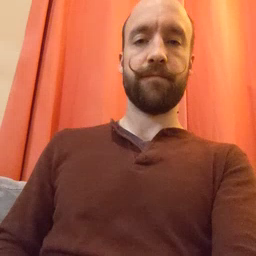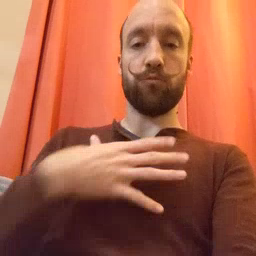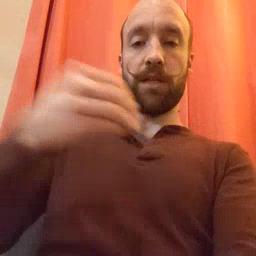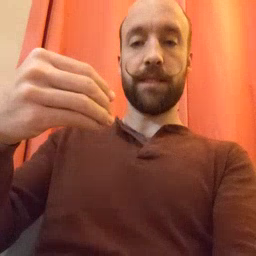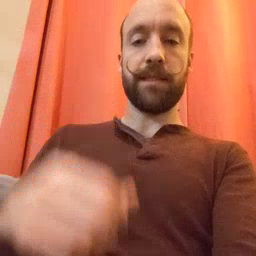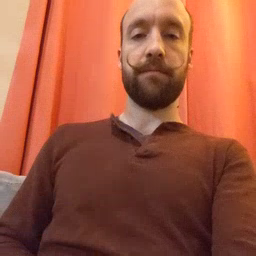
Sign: white